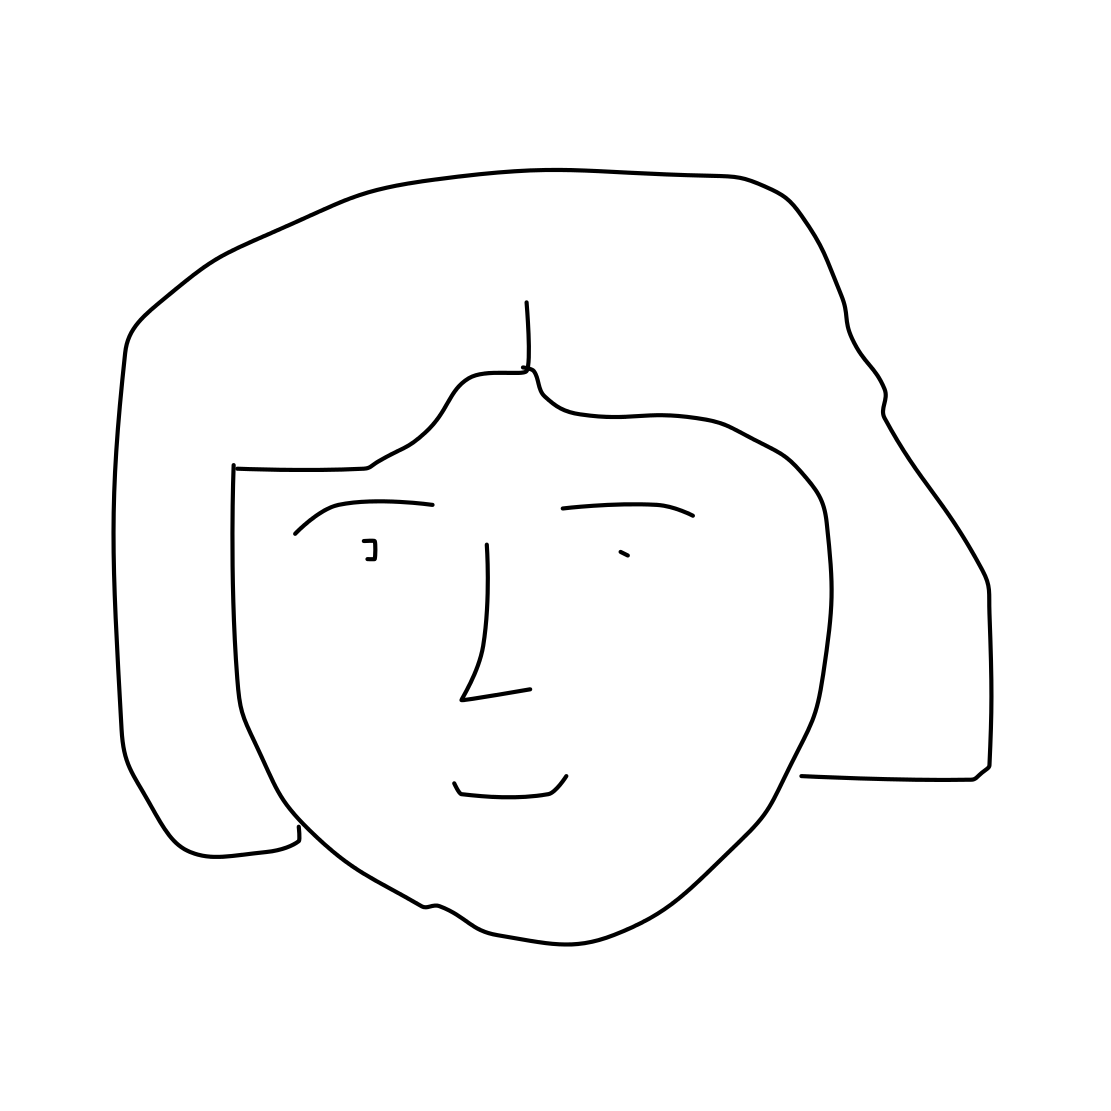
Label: face